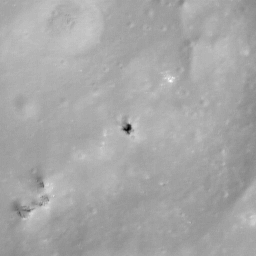
Pit: Sharonov 1b
Host crater: Sharonov
Host type: impact_melt
Lunar coordinates: latitude 12.576, longitude 173.402